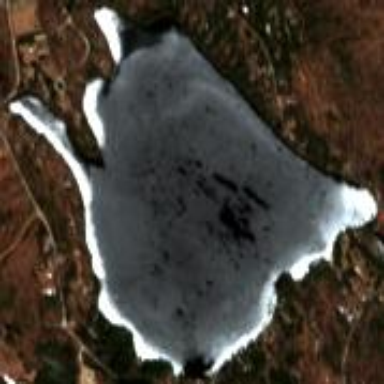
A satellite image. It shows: Serene lake.